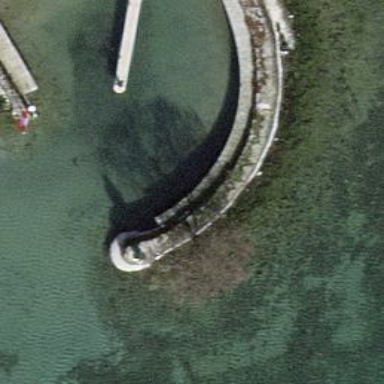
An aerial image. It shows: Man-made pier.